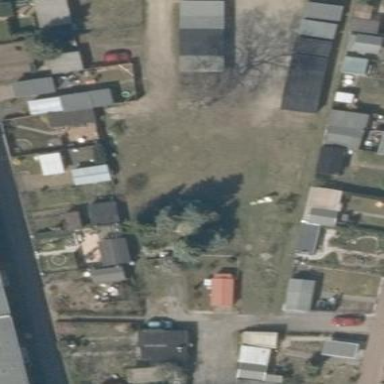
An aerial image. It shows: Allotments area.